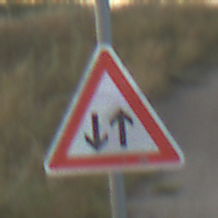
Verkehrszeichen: Gegenverkehr
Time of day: SunriseSunset
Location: Outdoor (RoadRail)
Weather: PartlyCloudy
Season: NotSpecified
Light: Natural